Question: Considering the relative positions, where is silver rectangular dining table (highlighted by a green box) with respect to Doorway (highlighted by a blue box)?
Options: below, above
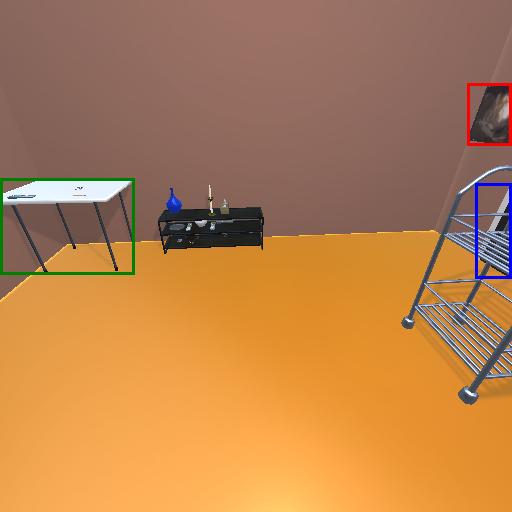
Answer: below